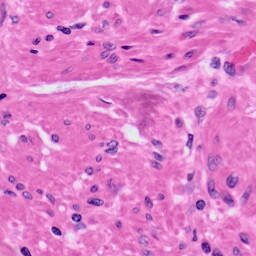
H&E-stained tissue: Prostate